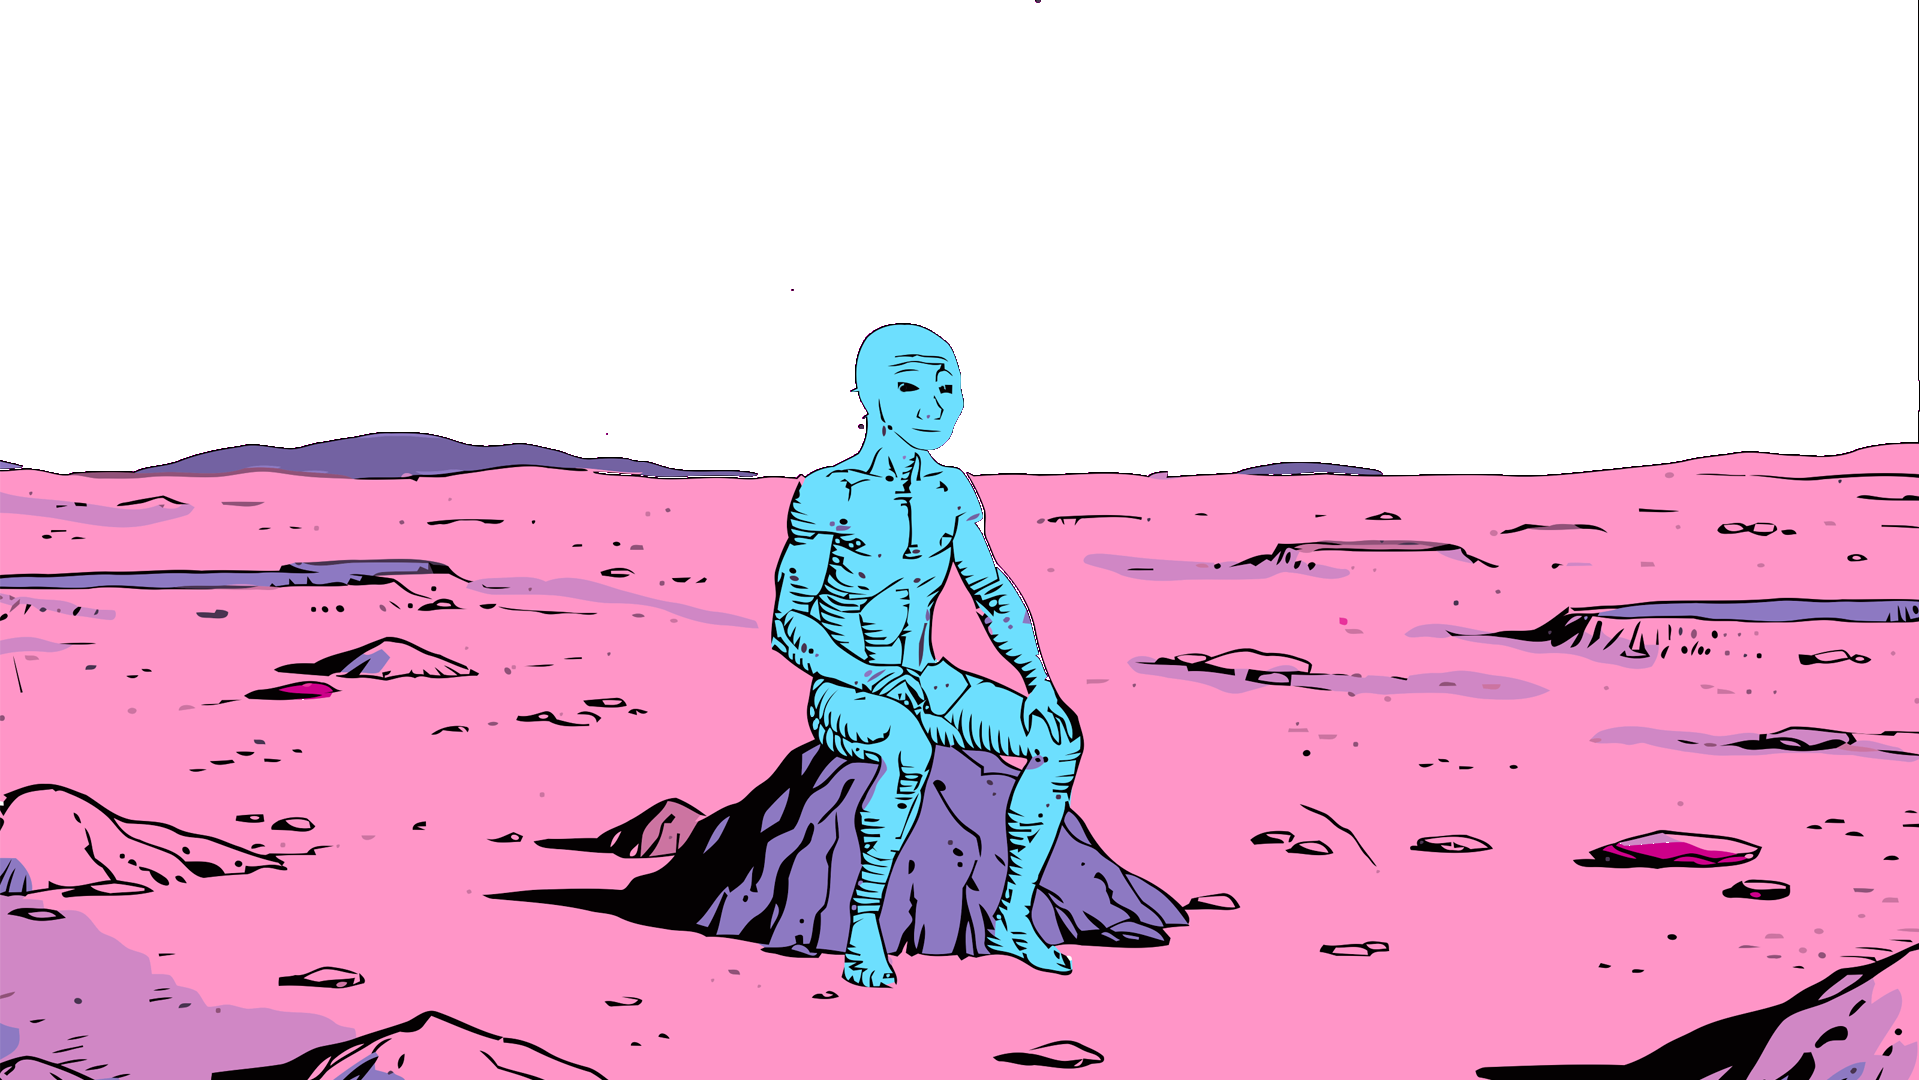
Label: 5_Wojak_with_Background